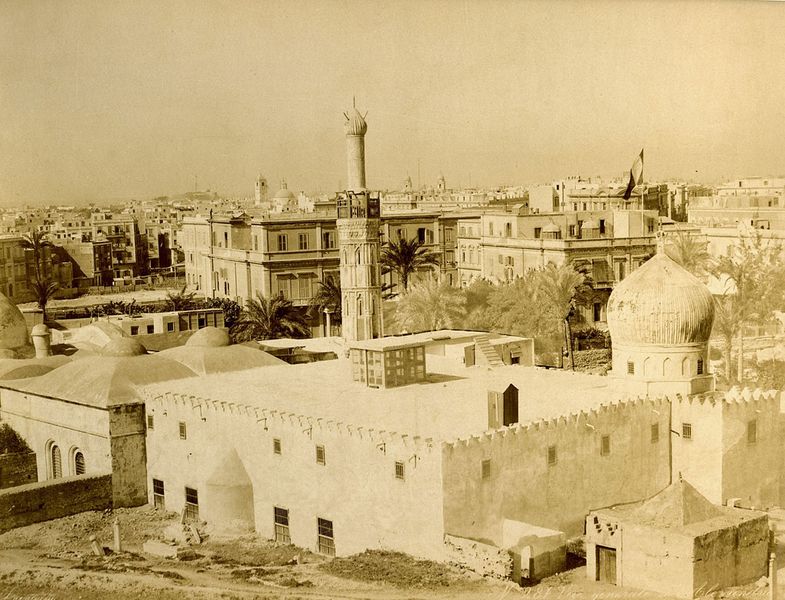
Titel: No. 287 Vue generale d&#x2019;Alexandrie
Künstler: George Zangaki
Standort: Hamburg
Institution: Museum für Kunst und Gewerbe Hamburg
Schlagwörter: stadt, architektur, foto, fotografie, photographie, stadtansicht, photo, albumin, lichtbild, reisefotografie, historische, alte stadtansicht, alte ansicht, schwarzweißpositivverfahren, silbersalzverfahren, schwarzweißfotografie, gebäude, örtlichkeit, straße, stätte, reisephotographie, albuminpapier, kultplätze, kultgegenstände